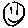
Label: smiley face